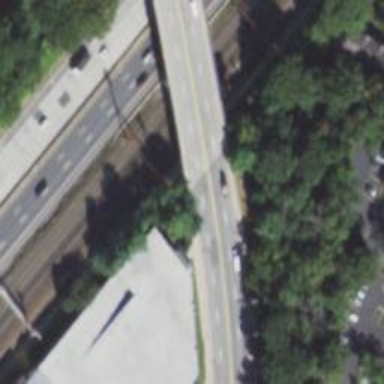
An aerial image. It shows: Tertiary road passing over bridge.